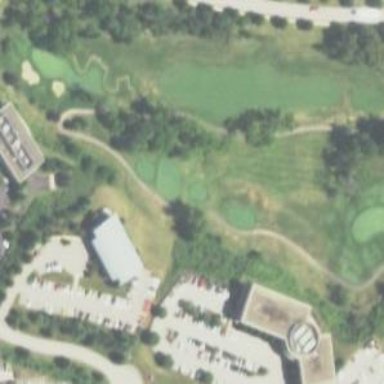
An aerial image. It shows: Area of rough grass used for golf.